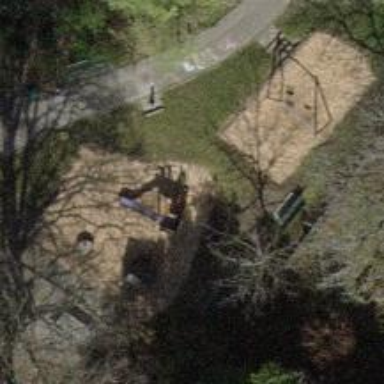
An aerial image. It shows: Playground area for leisure activities on the land.